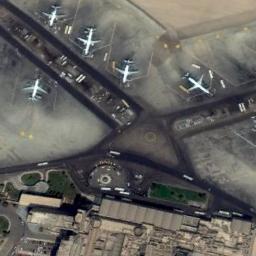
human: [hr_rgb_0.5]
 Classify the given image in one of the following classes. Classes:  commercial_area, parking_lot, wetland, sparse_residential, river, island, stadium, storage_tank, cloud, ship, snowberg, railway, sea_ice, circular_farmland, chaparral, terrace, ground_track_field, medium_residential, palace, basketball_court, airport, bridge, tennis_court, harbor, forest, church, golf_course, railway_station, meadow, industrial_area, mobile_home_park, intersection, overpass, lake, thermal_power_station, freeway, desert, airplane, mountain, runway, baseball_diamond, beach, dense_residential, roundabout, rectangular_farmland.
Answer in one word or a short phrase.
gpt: airplane